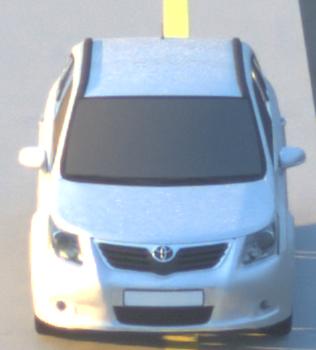
Make: Toyota
Model: Avensis 1.6
Detailed model: Avensis (T27) Notch Back
Model produced from: 2009/01
Model produced until: 2010/08
Doors: 4
Color: white
Road condition: dry road
Daytime: sunrise or sunset
Contrast: medium contrast